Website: home-depot
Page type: billing-address
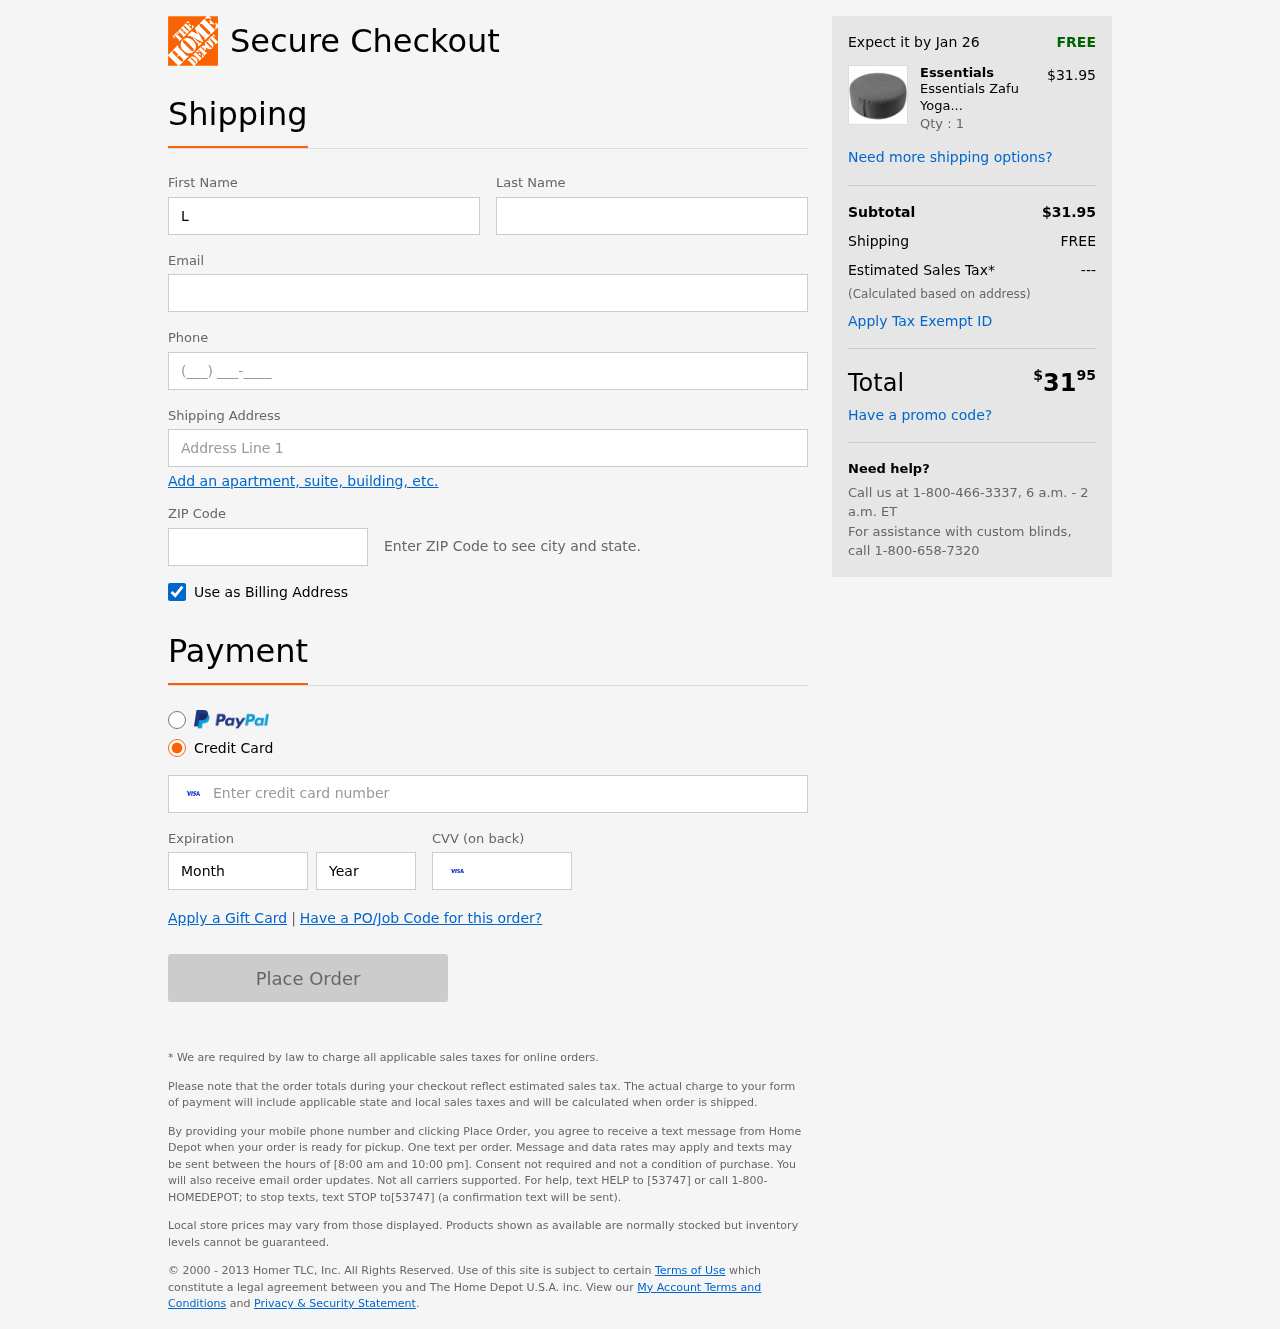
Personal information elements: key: PII_FIRSTNAME
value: Louis
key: PII_LASTNAME
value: Rosales
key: PII_EMAIL
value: louis.rosales@hotmail.com
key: PII_PHONE
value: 4676051741
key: PII_STREET
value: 416 Jesse Burgs Suite 630
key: PII_POSTCODE
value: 20939
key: PII_CARD_NUMBER
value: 4721 2263 8911 8259
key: PII_CARD_EXPIRY_MONTH
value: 04
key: PII_CARD_CVV
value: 921
Product elements: key: PRODUCT1_BRAND
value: Essentials
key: PRODUCT1_NAME
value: Essentials Zafu Yoga Bolster Pillow (Grey)
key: PRODUCT1_PRICE
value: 31.95
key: PRODUCT1_QUANTITY
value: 1
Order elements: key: ORDER_DELIVERY_DATE
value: Jan 26
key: ORDER_SUBTOTAL
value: $31.95
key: ORDER_SHIPPING_COST
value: FREE
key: ORDER_TAX
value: ---
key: ORDER_TOTAL2
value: $3195